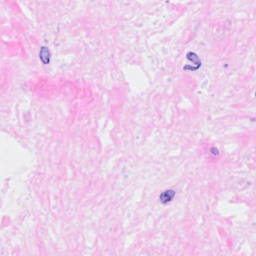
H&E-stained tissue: Breast